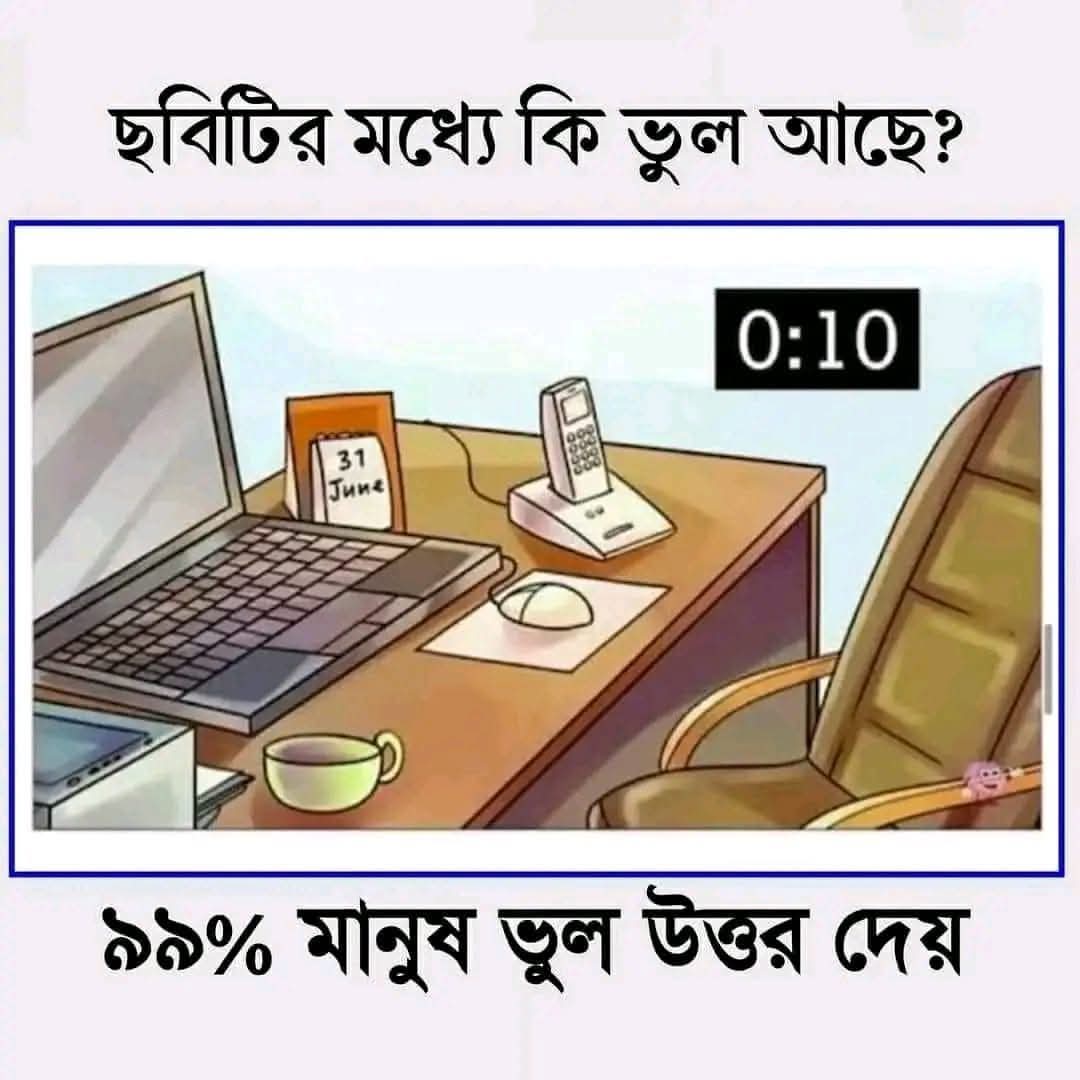
Text: ছবিটির মধ্যে কি ভুল আছে?
৯৯% মানুষ ভুল উত্তর দেয়
Label: Non Hate